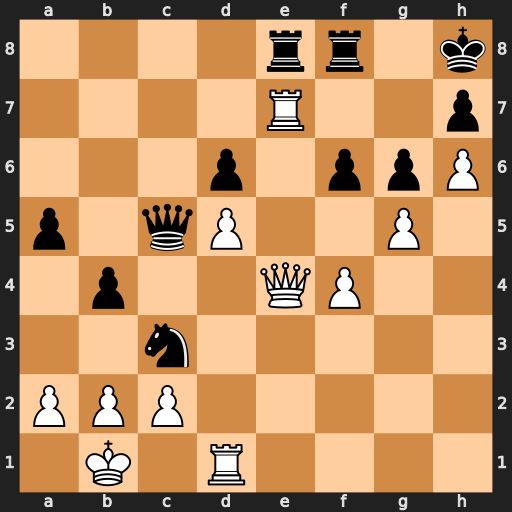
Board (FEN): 4rr1k/4R2p/3p1ppP/p1qP2P1/1p2QP2/2n5/PPP5/1K1R4
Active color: w
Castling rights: -
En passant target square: -
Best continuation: bxc3 bxc3 Ka1 Qb4 Qxb4